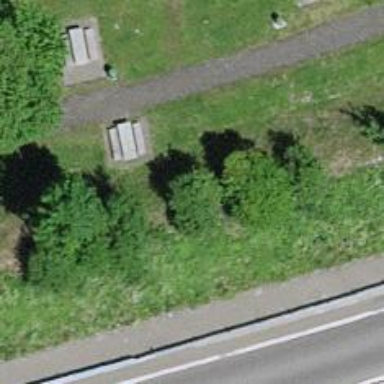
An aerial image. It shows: Picnic table located in leisure land area.